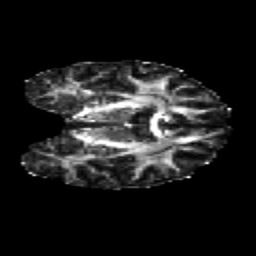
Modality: FA
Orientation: coronal
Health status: healthy
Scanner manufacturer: philips
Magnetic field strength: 3 T
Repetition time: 9.75 s
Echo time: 0.092 s